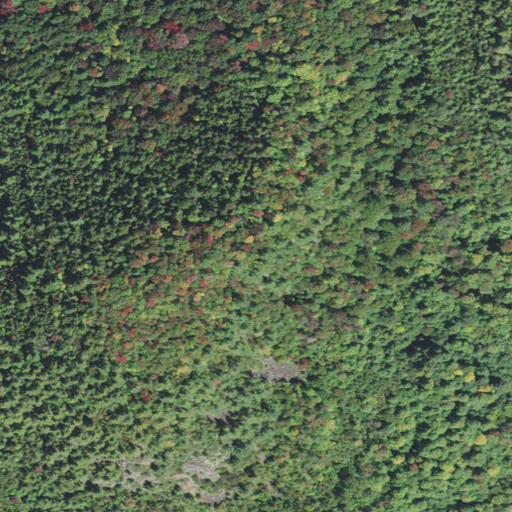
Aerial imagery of mountain in Vermont named Browns Ledges containing deciduous forest, evergreen forest, and mixed forest